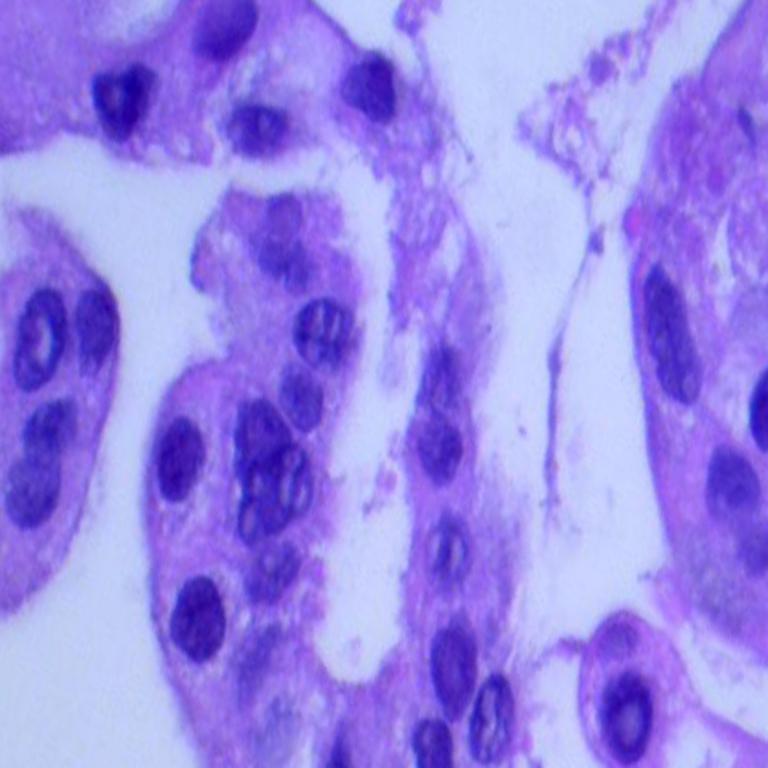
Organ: lung
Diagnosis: adenocarcinomas